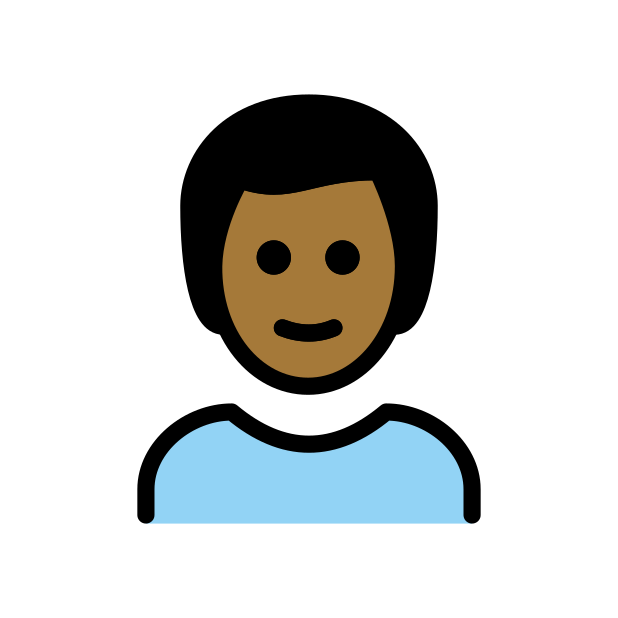
man: medium-dark skin tone